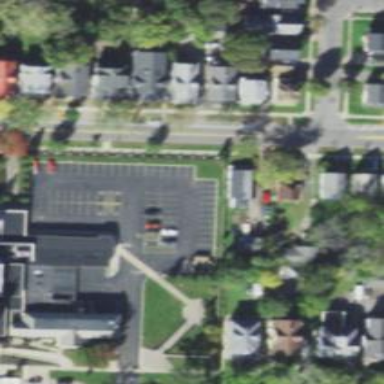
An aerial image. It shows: Parking area with asphalt surface.